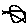
Label: star